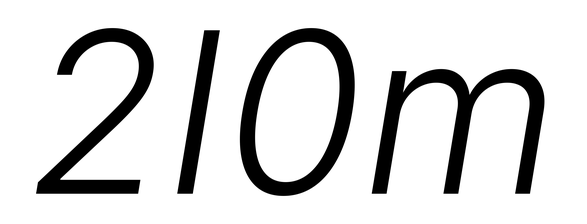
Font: Inter-Italic_Light_Italic